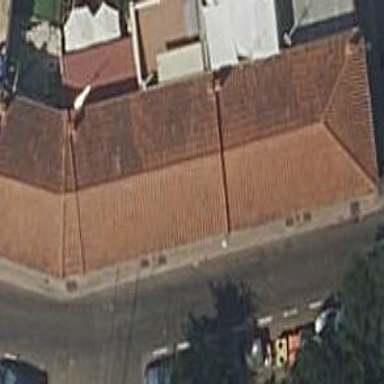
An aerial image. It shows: Terrace building.